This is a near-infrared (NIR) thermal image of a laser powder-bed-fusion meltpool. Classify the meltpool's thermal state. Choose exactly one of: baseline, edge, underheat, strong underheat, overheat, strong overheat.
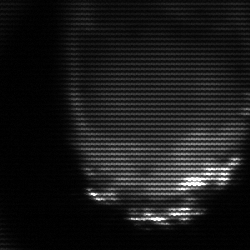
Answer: edge